Fundus camera: zeiss
Shooting center: fovea
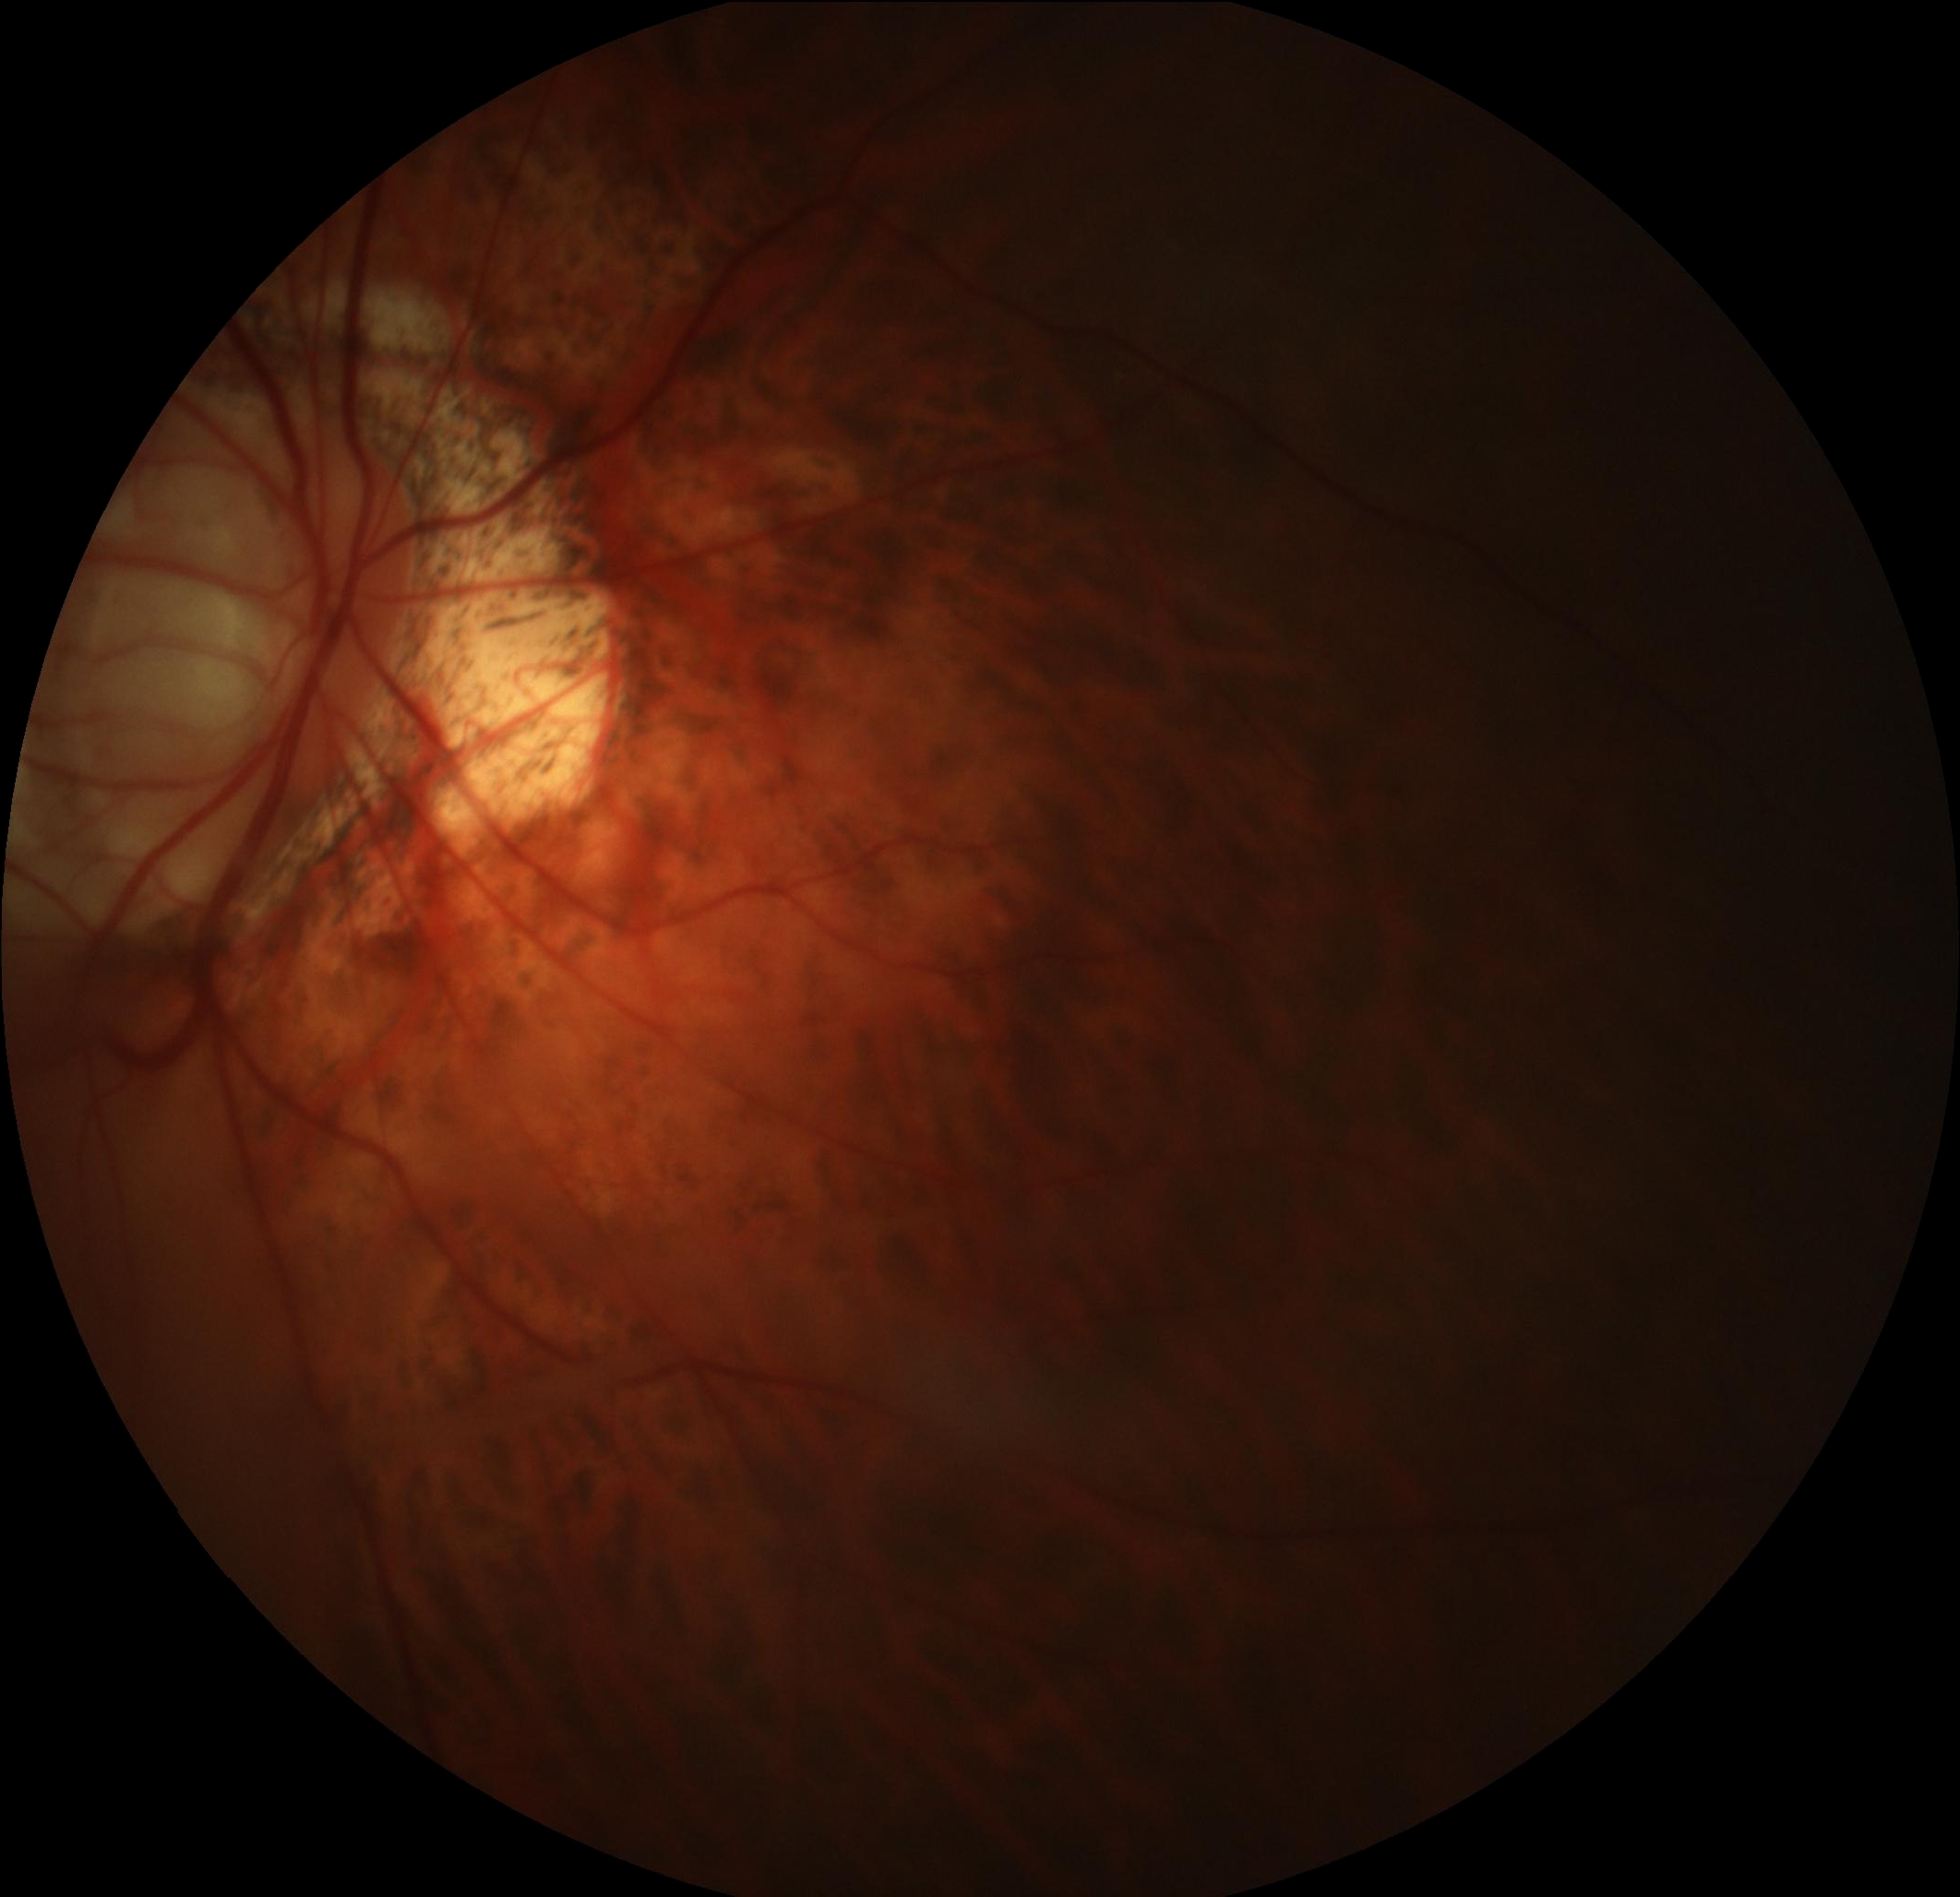
Pathologic myopia: yes
Patchy retinal atrophy: present
Retinal detachment: absent